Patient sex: F
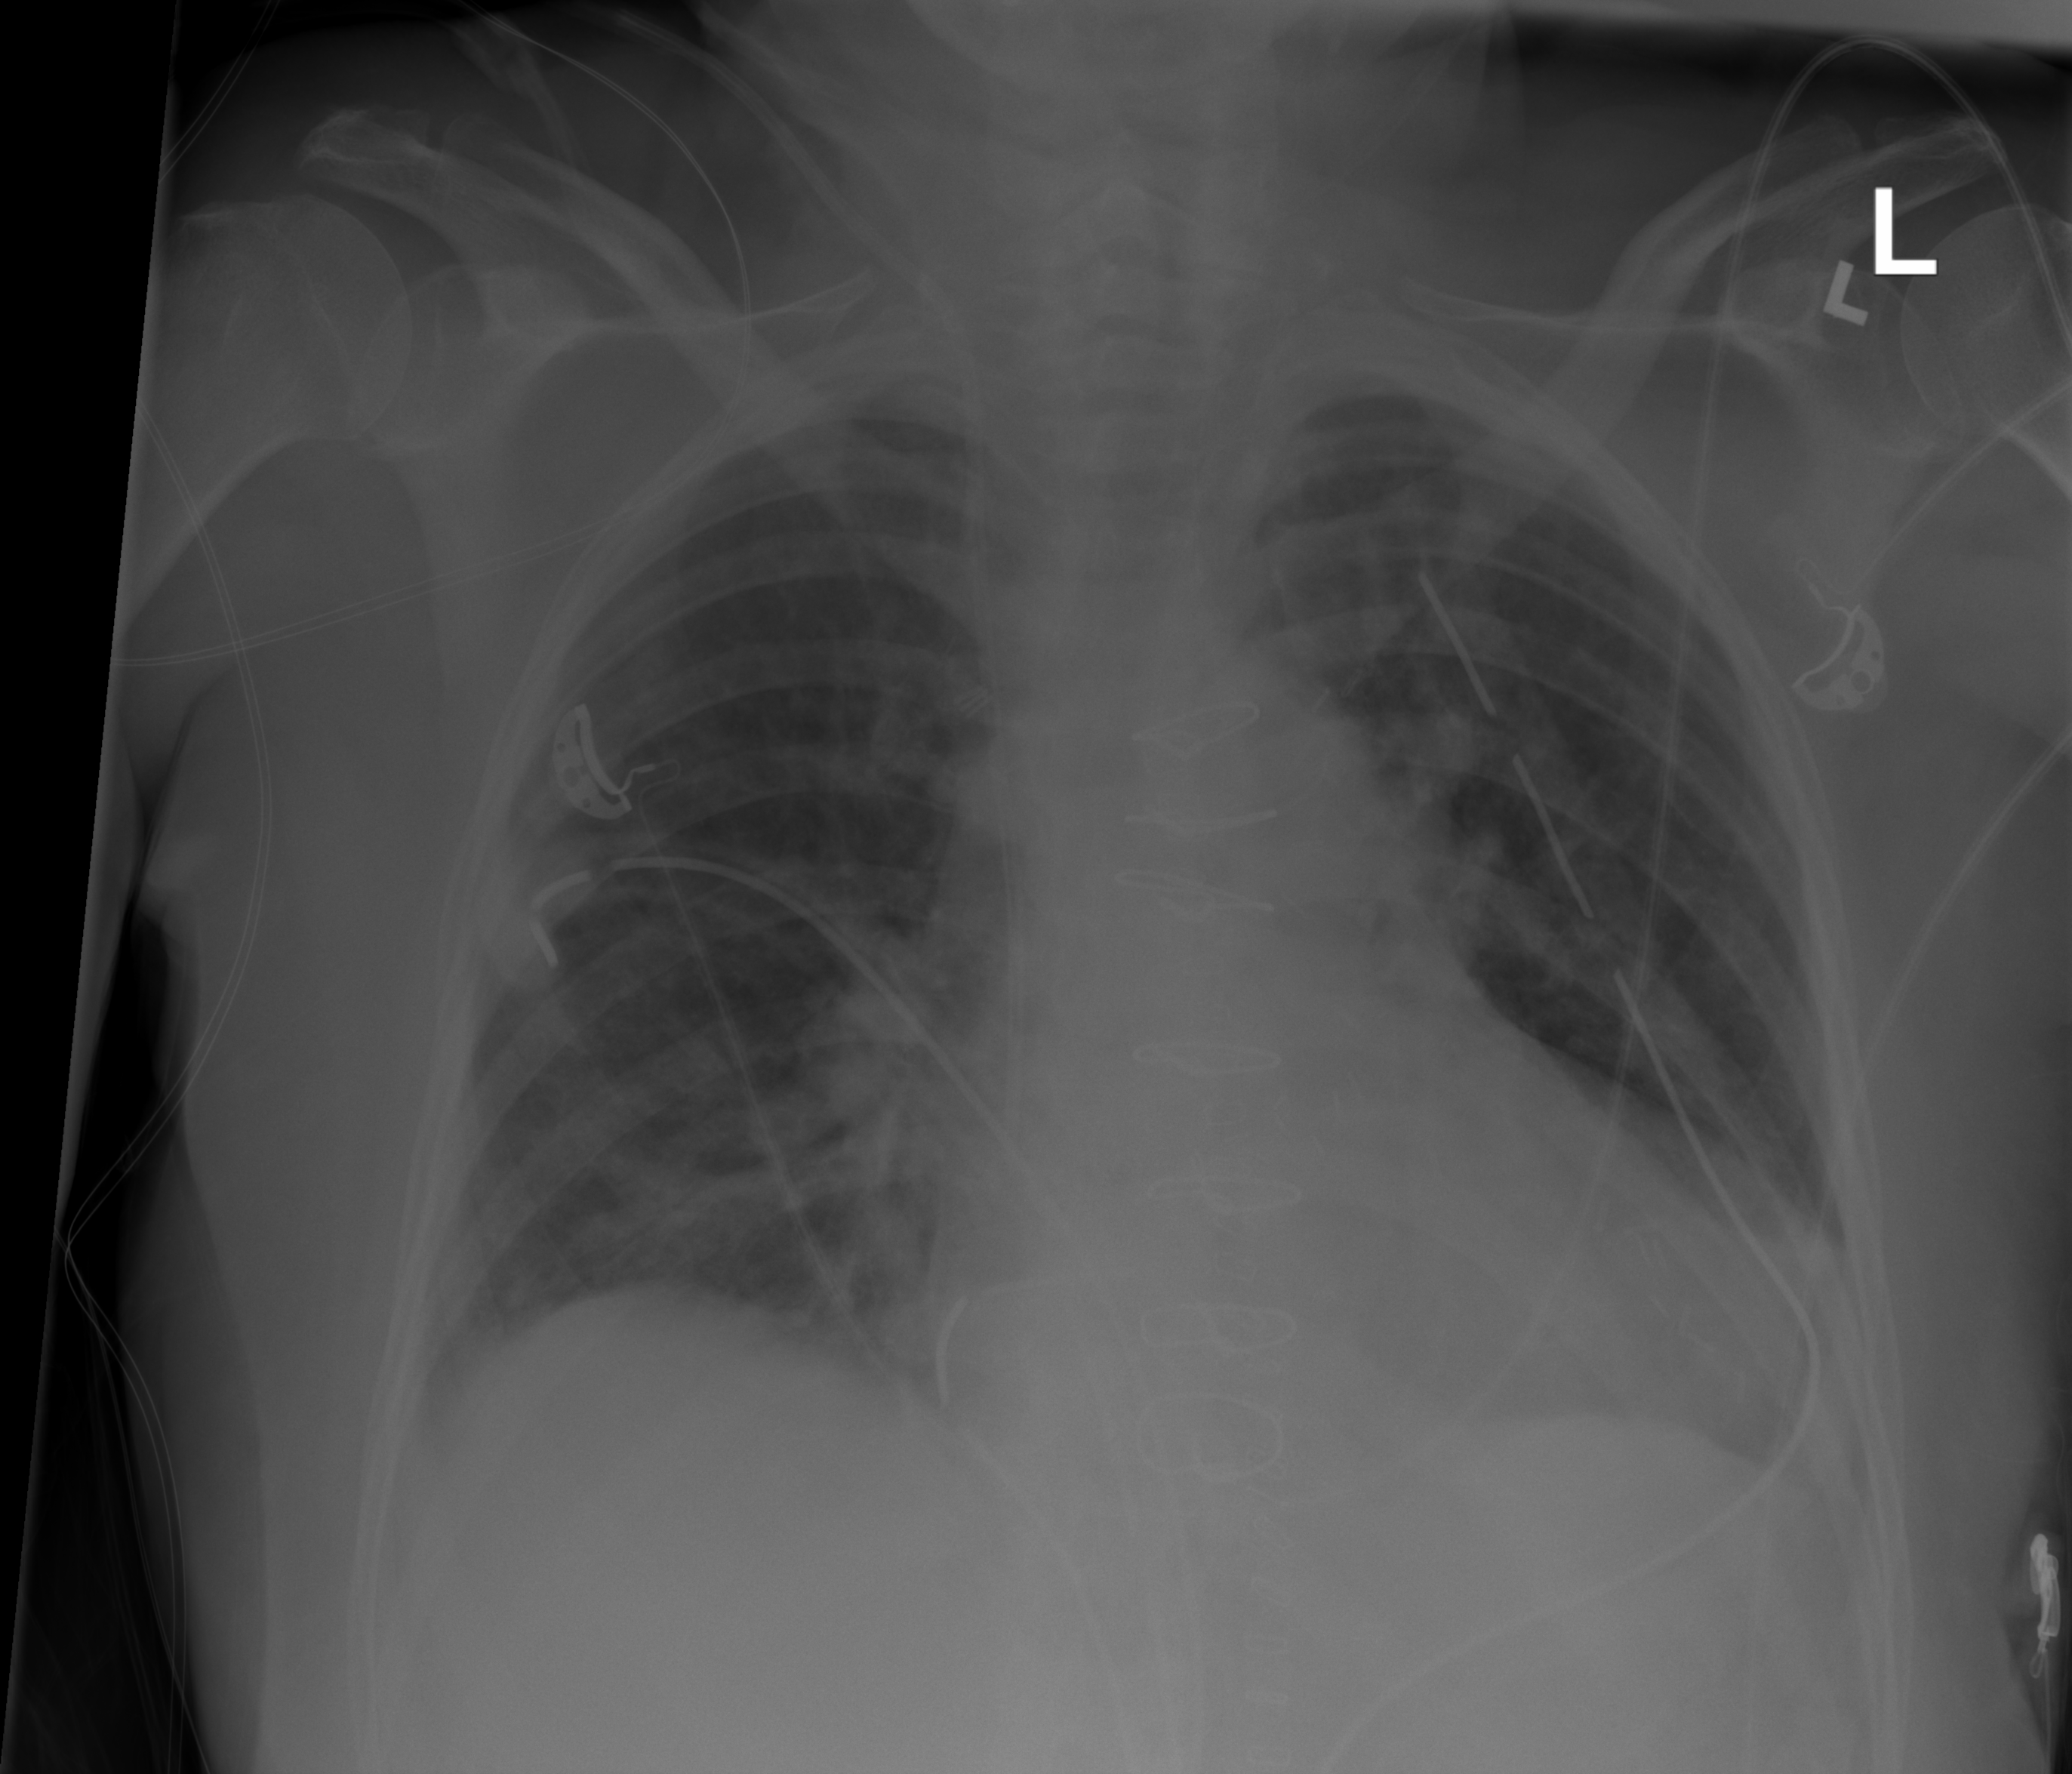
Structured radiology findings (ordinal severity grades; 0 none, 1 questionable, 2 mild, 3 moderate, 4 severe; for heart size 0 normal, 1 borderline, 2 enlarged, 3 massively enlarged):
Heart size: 2
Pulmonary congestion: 2
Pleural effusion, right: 0
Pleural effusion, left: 0
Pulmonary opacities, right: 0
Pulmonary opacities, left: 0
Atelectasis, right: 2
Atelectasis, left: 2